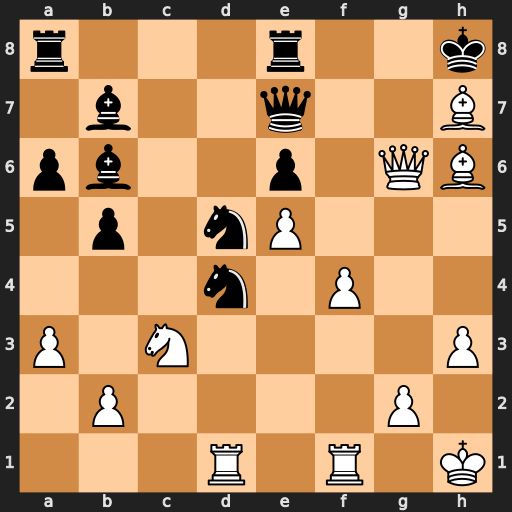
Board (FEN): r3r2k/1b2q2B/pb2p1QB/1p1nP3/3n1P2/P1N4P/1P4P1/3R1R1K
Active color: w
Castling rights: -
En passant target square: -
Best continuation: Nxd5 Bxd5 Bg5